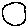
Label: moon